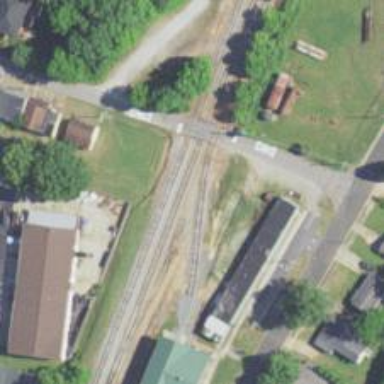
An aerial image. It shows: Railway spur service.